Field crop: maize
Growth stage: 2
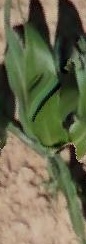
Species: maize